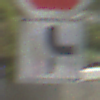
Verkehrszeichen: VerlaufVorfahrtsstrasse10
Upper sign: Stop
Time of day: Midday
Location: Outdoor (Urban)
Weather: Overcast
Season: NotSpecified
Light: Natural